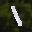
Label: 1